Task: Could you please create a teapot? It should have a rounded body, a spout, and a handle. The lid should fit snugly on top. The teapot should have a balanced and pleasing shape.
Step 64:
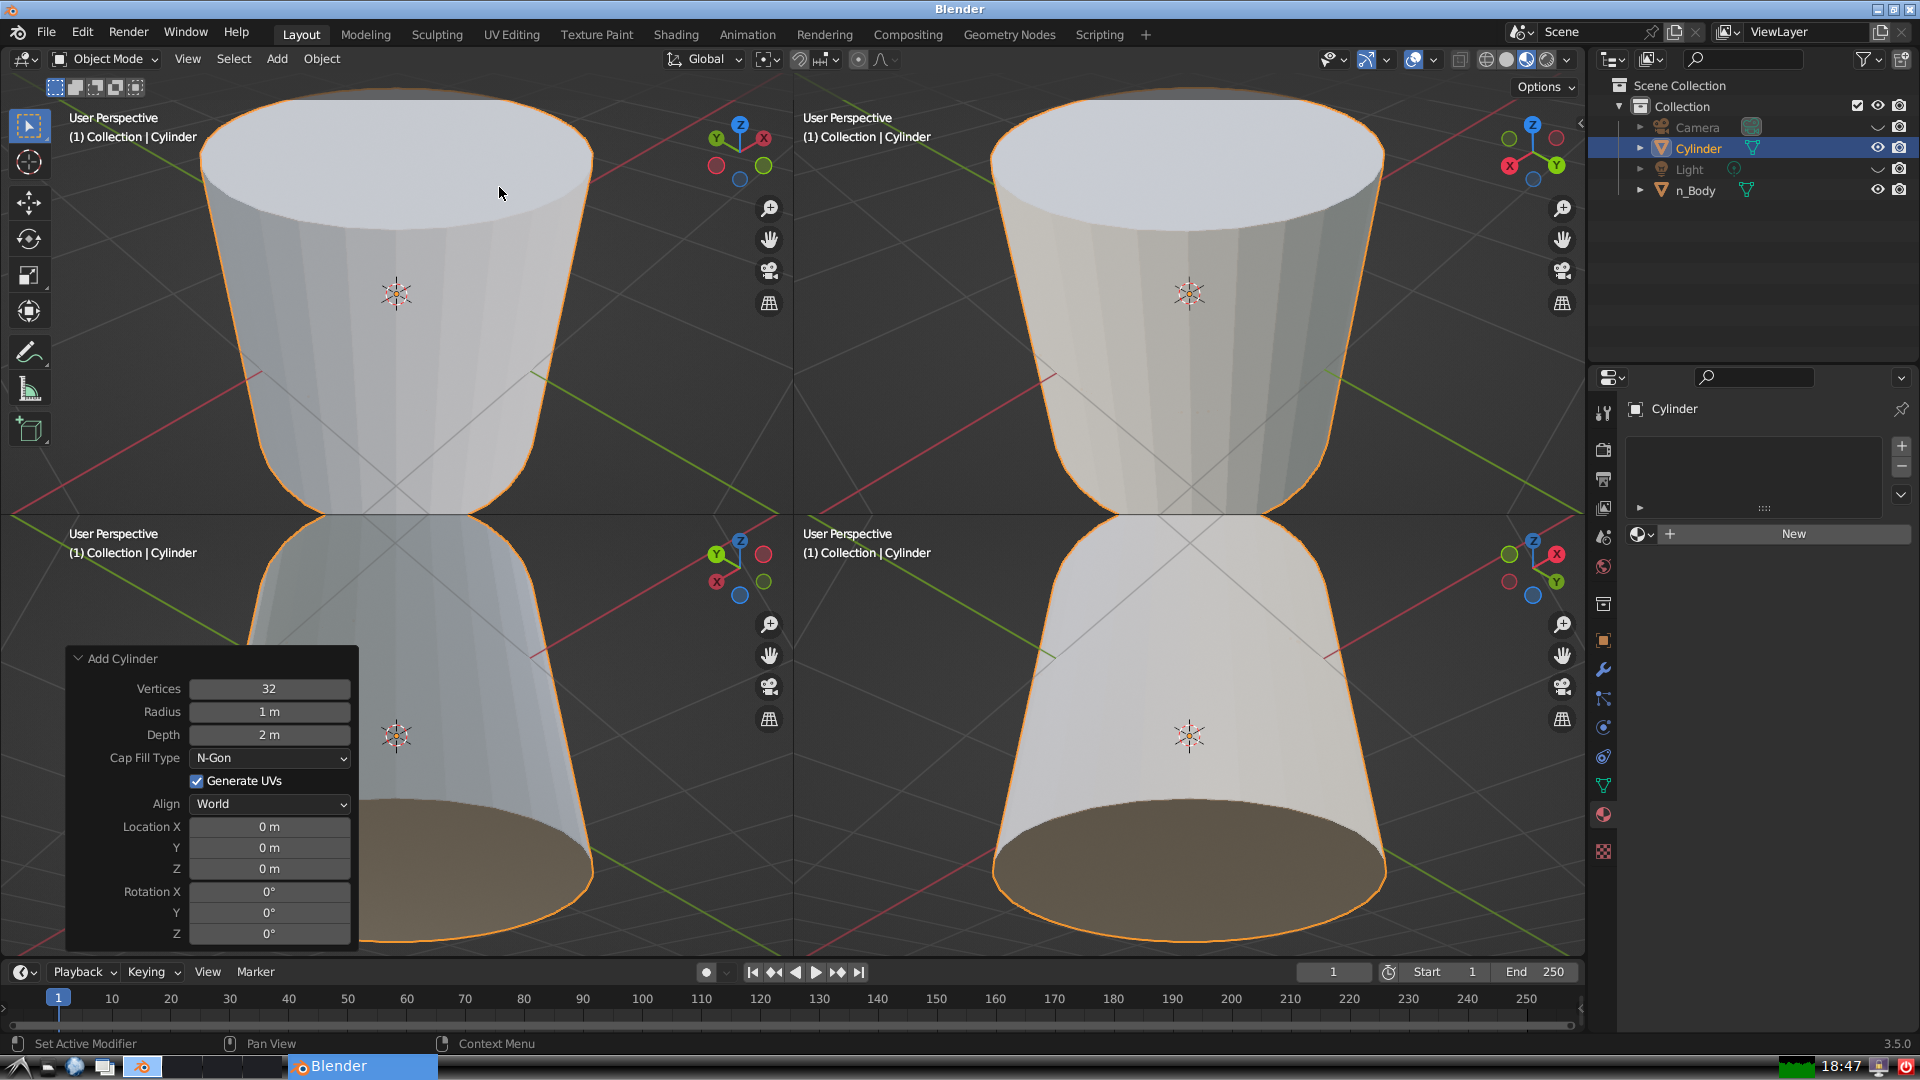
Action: {"mouse_move": [270, 708]}